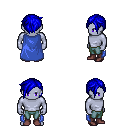
a pixel art fantasy rpg character, male body template, dark elf, purple skin, blue cape, teal pants, blue pixie cut hairstyle, maroon shoes, four views (front, back, left, right), 2x2 character sprite sheet, small pixel art, hard edges, no anti-aliasing